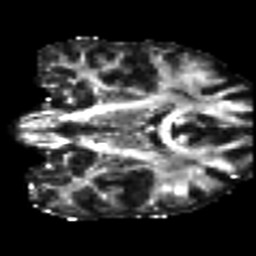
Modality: FA
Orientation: coronal
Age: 41
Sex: male
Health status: ill
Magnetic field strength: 3 T
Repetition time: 9 s
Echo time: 0.093 s